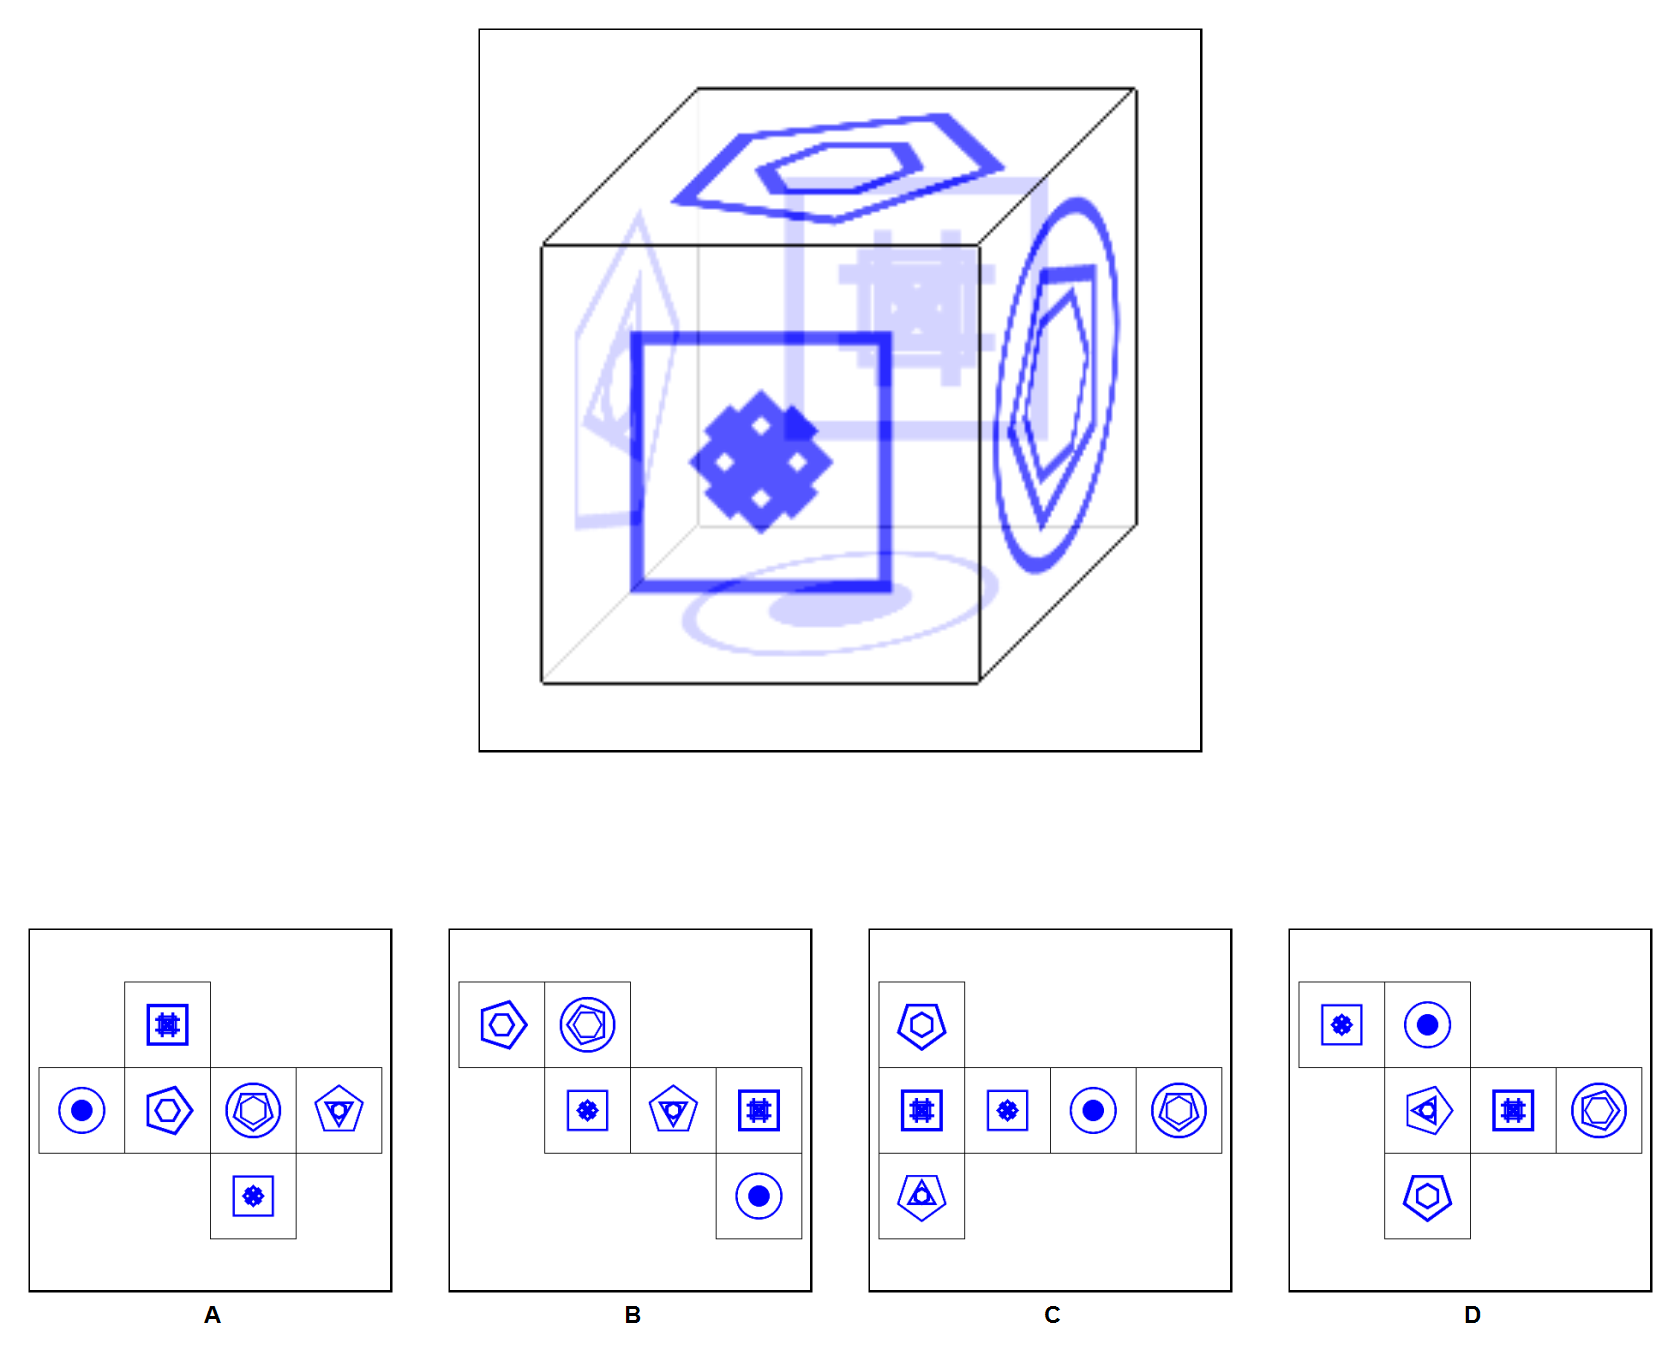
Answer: D